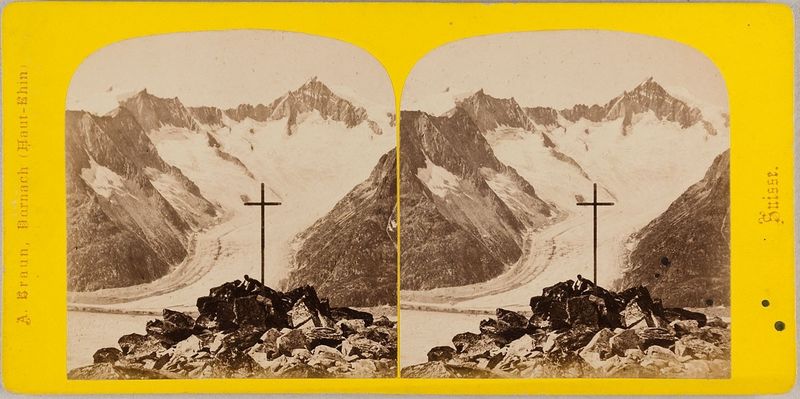
Titel: Alpes Berno-Valaisanes. Glacier d'Aletsch.
Künstler: Adolphe Braun
Standort: Hamburg
Institution: Museum für Kunst und Gewerbe Hamburg
Schlagwörter: gelb, schnee, bild, berge, gebirge, gletscher, fotografie, photographie, kreuz, alpen, karton, christi, albumin, stereofotografie, reisefotografie, stereophotographie, schwarzweißpositivverfahren, silbersalzverfahren, schwarzweißfotografie, reisephotographie, albuminpapier, stereoskopische, stereoskopisches, berner, aletschgletscher